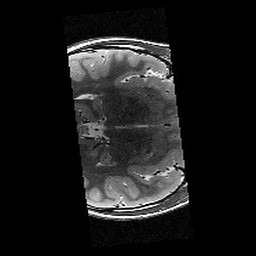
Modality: T2w
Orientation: axial
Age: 13
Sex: female
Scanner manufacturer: siemens
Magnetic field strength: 3 T
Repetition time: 9.23 s
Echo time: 0.067 s